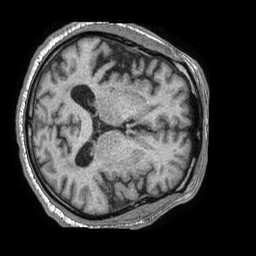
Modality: T1w
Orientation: axial
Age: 76
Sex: male
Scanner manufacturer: philips
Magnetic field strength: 1.5 T
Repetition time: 0.007632 s
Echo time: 0.003471 s